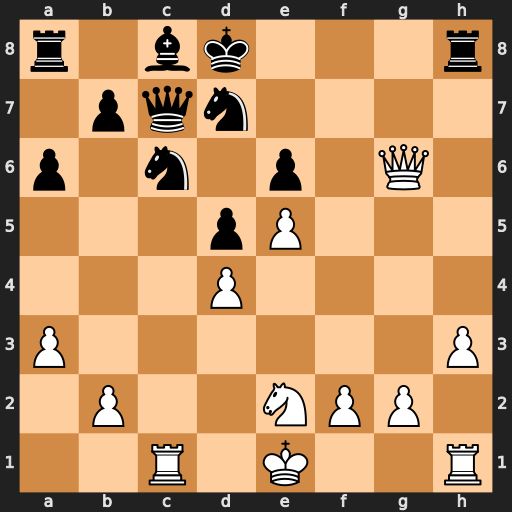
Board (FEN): r1bk3r/1pqn4/p1n1p1Q1/3pP3/3P4/P6P/1P2NPP1/2R1K2R
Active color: w
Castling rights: K
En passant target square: -
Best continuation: Nf4 Nb6 Qf6+ Qe7 Qxh8+